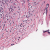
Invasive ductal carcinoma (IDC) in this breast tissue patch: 1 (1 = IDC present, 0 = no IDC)